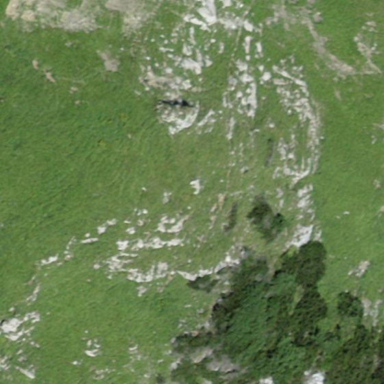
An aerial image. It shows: Landscape of bare rock.